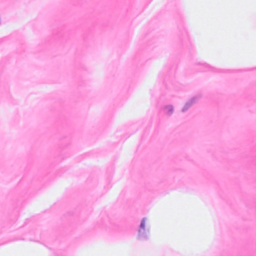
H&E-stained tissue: Breast